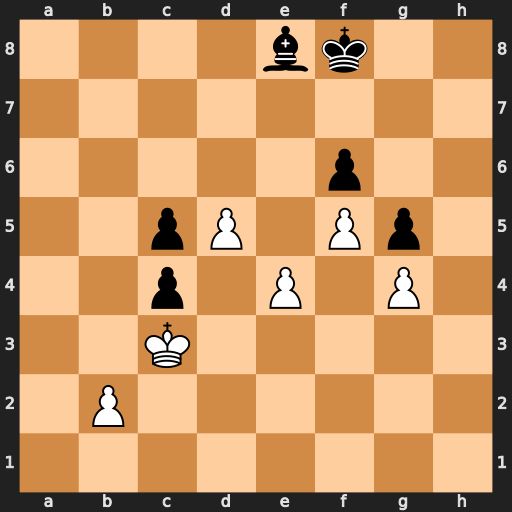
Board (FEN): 4bk2/8/5p2/2pP1Pp1/2p1P1P1/2K5/1P6/8
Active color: w
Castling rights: -
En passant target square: -
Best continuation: Kxc4 Ke7 Kxc5 Ba4 b4